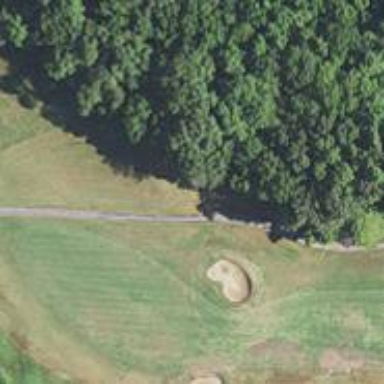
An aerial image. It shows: Pathway for golf carts.